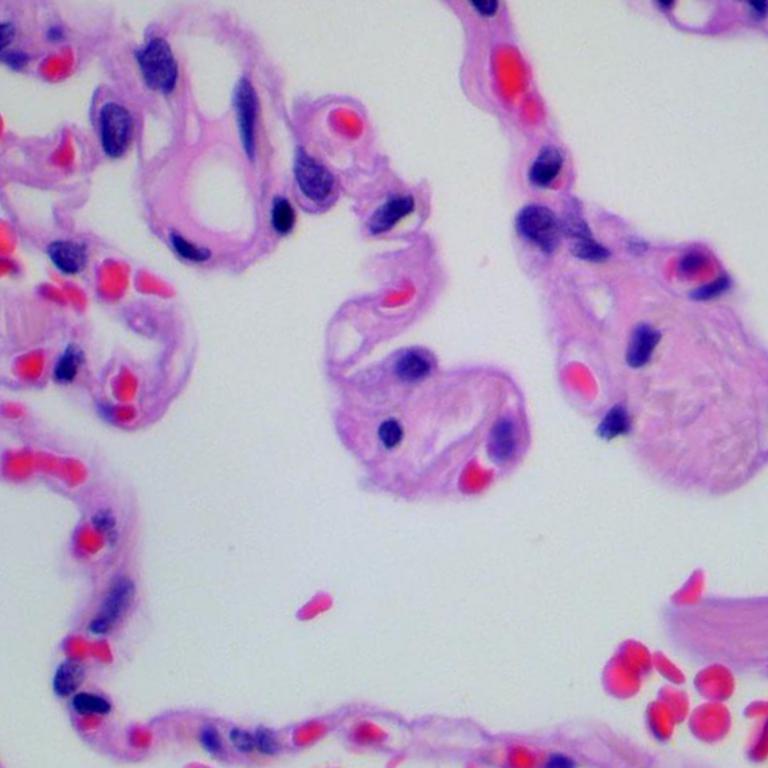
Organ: lung
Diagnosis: benign